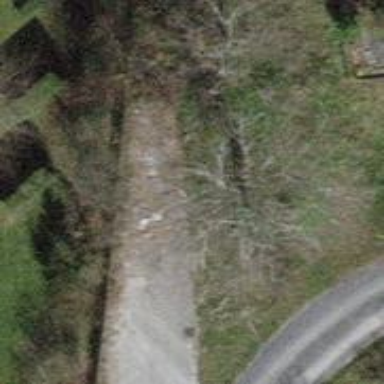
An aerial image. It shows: Single tag "natural: tree."